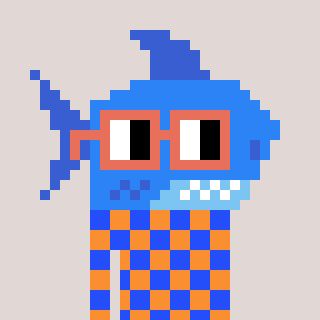
a pixel art character with square orange glasses, a shark-shaped head and a orange-colored body on a warm background